Question: I am writing some unit tests for a map coordinate function that I am writing. Unfortunately, there's something going on with XCTest that I am unable to nail down that is causing my test to fail:
'''
NSString *testValue = @"121deg31'40"E";
double returnValue = coordinateStringToDecimal(testValue);
static double expectedValue = 121.5277777777778;
XCTAssertEqual(returnValue, expectedValue, @"Expected %f, got %f", expectedValue, returnValue);
'''
I did read this <URL> to troubleshoot. However, I am able to validate that the numbers and types are the same. Here is the console output of checking the type of each value:
'''
(lldb) print @encode(__typeof__(returnValue))
(const char [2]) $5 = "d"
(lldb) print @encode(__typeof__(expectedValue))
(const char [2]) $6 = "d"
'''
The Variables View in the debugger is showing them to be the same:

The interesting thing is the console output of comparing them in lldb:
'''
(lldb) print (returnValue == expectedValue)
(bool) $7 = false
'''
The types are the same and the actual numbers are the same. Why else would my assert be failing???
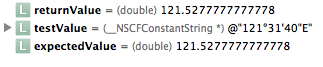
Answer: Because you are dealing with floating point numbers, there will always be a certain degree of inaccuracy, even between 'double' values. In these cases, you need to use a different assertion: 'XCTAssertEqualWithAccuracy'. From the docs:
> Generates a failure when a1 is not equal to a2 within + or - accuracy. This test is for scalars such as floats and doubles, where small differences could make these items not exactly equal, but works for all scalars.
Change your assert to something like this:
'''
XCTAssertEqualWithAccuracy(returnValue, expectedValue, 0.000000001);
'''
Or in Swift 4:
'''
XCTAssertEqual(returnValue, expectedValue, accuracy: 0.000000001, "expected better from you")
'''
In Nimble:
'''
expect(expectedValue).to(beCloseTo(returnValue, within: 0.000000001))
'''